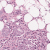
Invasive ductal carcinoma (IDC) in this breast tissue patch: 1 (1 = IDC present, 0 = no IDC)